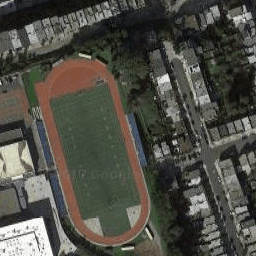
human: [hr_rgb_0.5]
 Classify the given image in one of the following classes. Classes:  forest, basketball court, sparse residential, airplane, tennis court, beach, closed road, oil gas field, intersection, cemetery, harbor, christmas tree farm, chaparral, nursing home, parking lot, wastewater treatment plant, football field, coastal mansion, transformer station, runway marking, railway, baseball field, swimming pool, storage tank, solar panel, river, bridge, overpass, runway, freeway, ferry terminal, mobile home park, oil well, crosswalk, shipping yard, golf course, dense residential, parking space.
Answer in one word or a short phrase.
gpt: football field